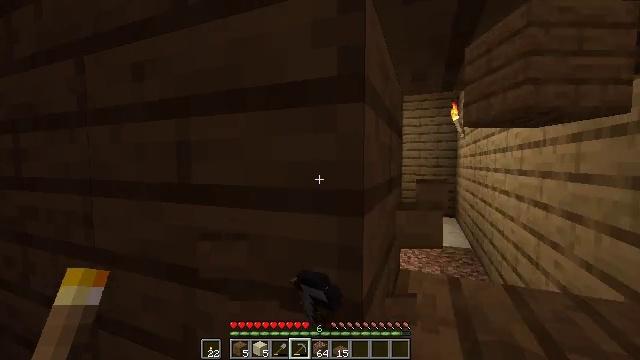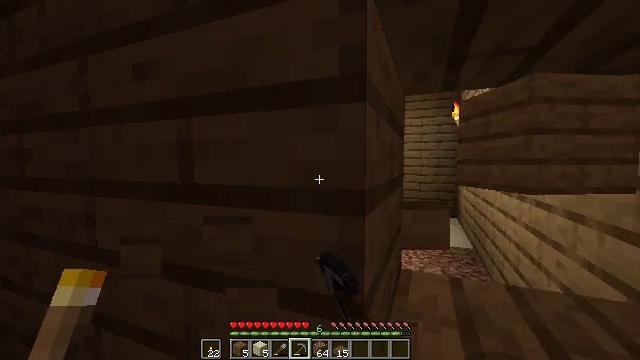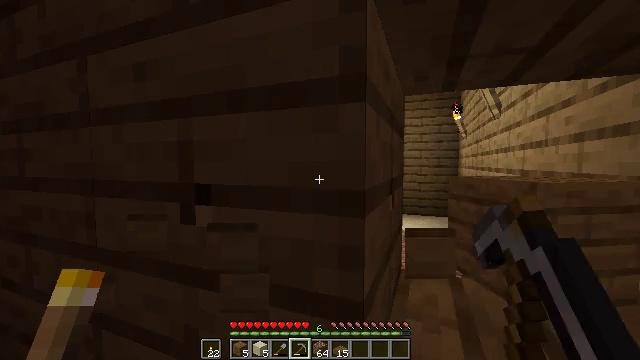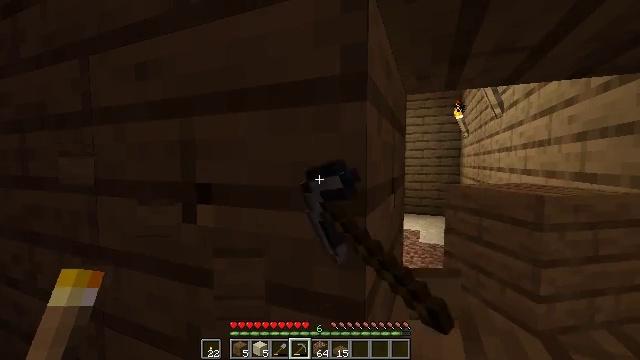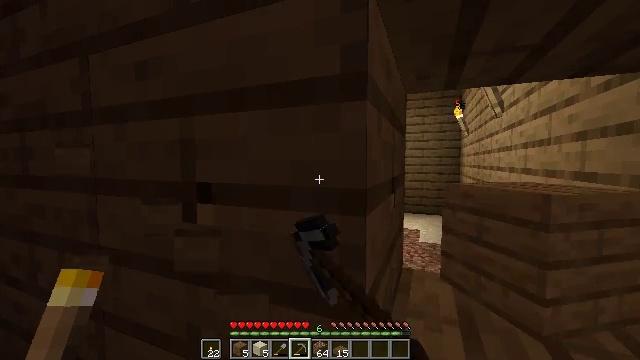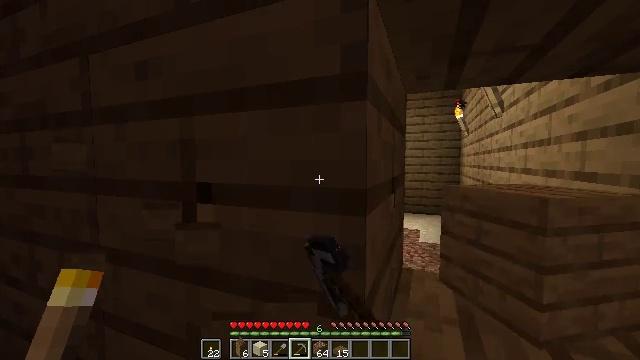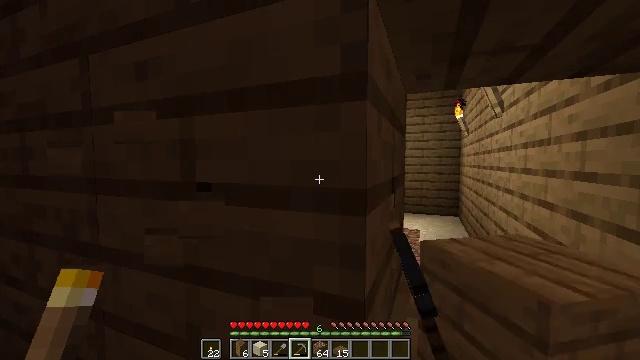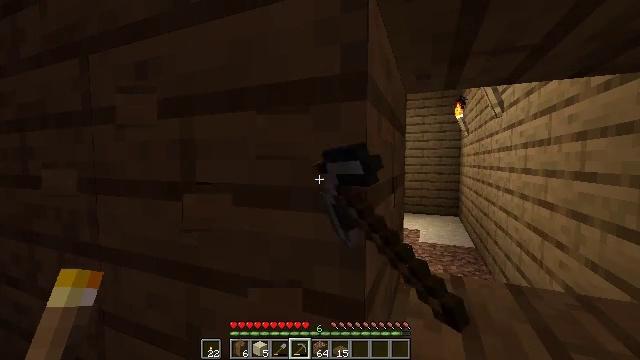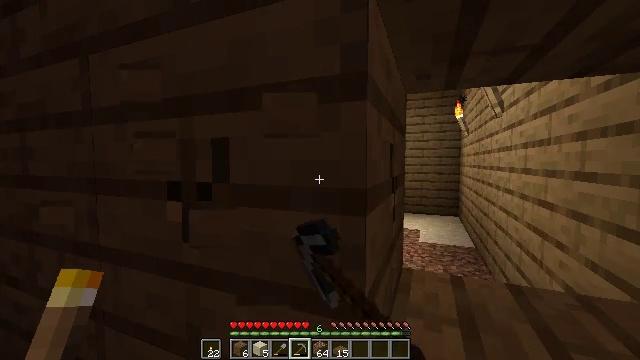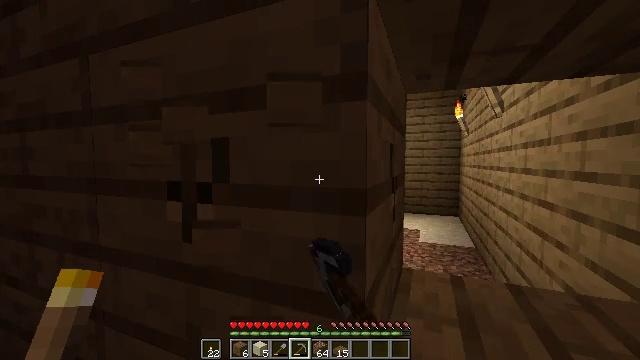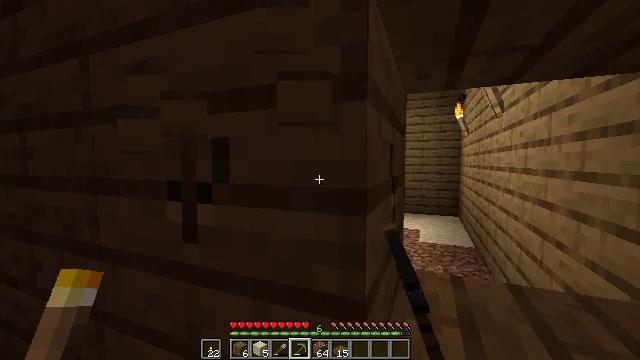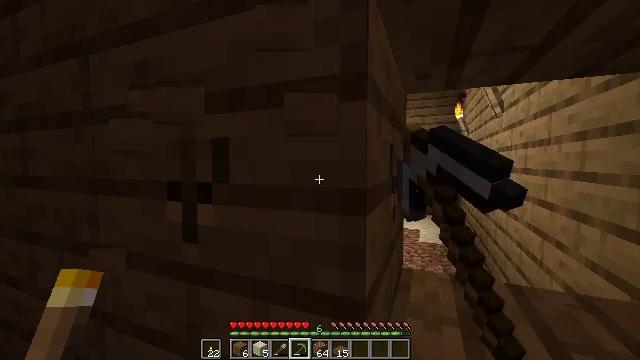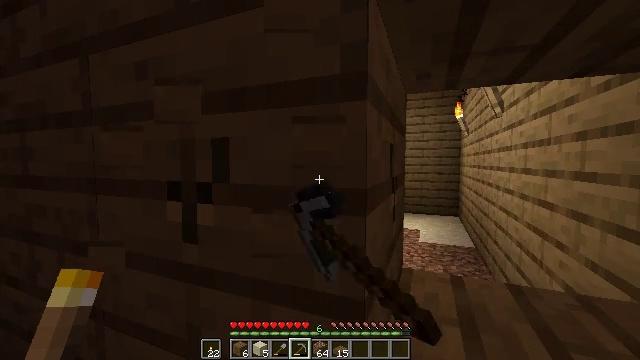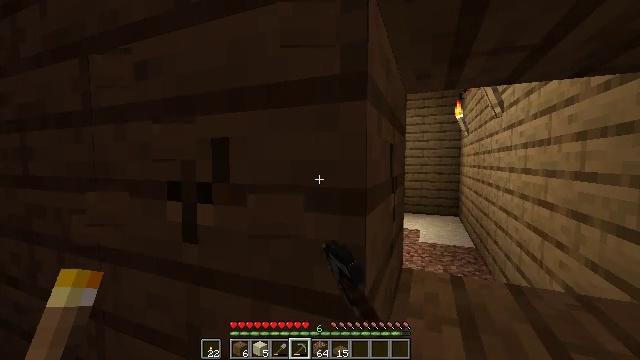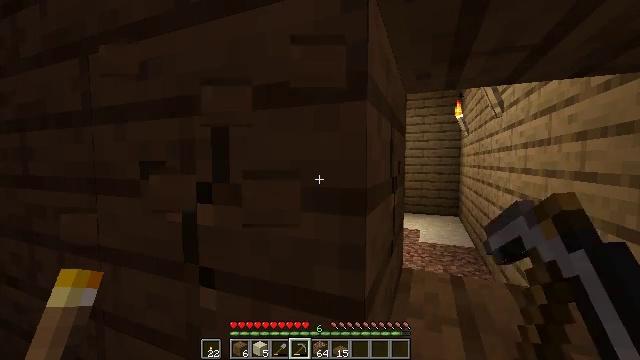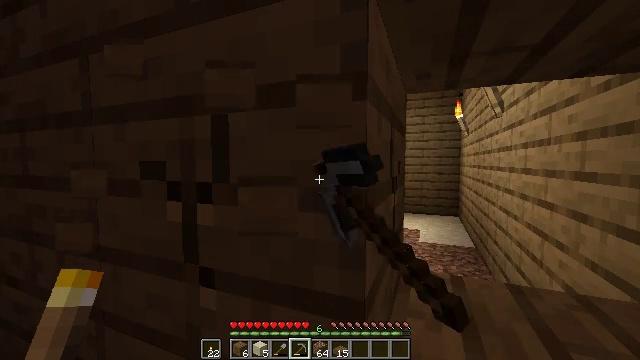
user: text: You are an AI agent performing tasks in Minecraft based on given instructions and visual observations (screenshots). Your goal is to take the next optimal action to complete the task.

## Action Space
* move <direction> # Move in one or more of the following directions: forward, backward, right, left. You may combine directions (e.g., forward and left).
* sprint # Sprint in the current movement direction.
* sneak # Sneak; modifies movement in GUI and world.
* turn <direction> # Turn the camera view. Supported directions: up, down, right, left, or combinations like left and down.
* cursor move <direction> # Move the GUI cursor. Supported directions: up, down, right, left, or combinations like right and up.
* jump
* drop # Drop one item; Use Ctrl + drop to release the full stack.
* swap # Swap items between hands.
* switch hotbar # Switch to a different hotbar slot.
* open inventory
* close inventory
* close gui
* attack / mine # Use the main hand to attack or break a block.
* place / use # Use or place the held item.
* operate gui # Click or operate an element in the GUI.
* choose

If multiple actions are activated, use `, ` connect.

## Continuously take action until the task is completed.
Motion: motion action
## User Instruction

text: Get spruce planks back into your inventory.
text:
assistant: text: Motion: attack / mine
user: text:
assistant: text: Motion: attack / mine
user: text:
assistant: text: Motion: attack / mine
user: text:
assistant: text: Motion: attack / mine
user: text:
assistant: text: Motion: attack / mine
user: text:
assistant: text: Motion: attack / mine
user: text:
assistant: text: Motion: attack / mine
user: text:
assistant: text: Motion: attack / mine
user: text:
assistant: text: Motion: attack / mine
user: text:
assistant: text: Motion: attack / mine
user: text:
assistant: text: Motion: attack / mine
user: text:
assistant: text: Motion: attack / mine
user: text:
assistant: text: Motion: attack / mine
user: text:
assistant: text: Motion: attack / mine
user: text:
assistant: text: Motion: attack / mine
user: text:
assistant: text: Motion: attack / mine
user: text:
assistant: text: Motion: attack / mine
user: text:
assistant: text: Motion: attack / mine
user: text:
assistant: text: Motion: attack / mine
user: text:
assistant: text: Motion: attack / mine
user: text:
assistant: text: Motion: attack / mine
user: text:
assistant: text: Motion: attack / mine
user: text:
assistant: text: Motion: attack / mine
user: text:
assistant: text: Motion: attack / mine
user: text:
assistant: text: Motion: attack / mine
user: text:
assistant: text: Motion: attack / mine
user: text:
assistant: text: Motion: attack / mine
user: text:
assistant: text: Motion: attack / mine
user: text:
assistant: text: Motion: attack / mine
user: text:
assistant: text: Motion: attack / mine